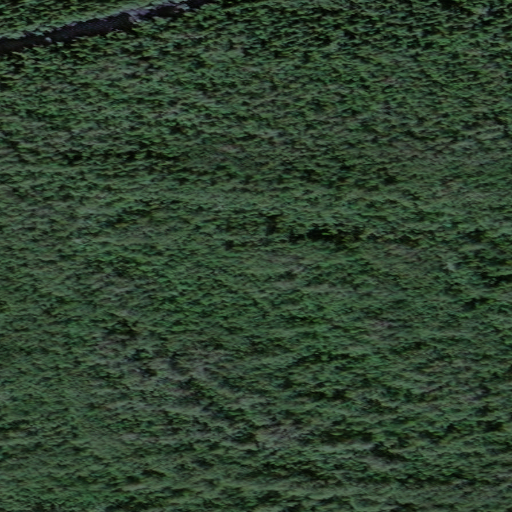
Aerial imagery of island in Alaska named Waite Island containing only unknown